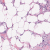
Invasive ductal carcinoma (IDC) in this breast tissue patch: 0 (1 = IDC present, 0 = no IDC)